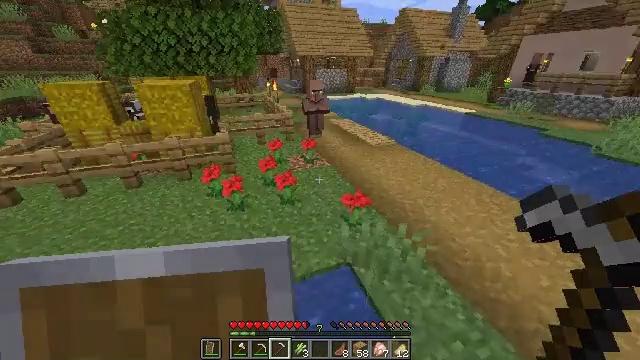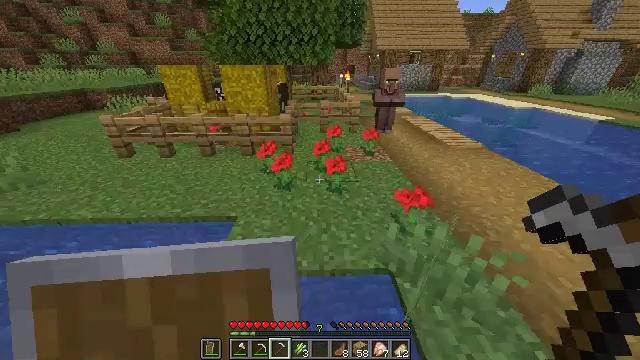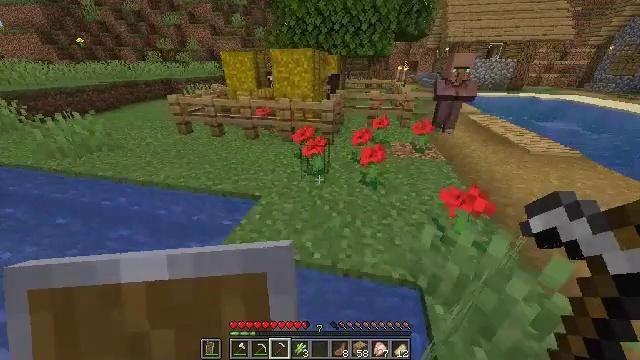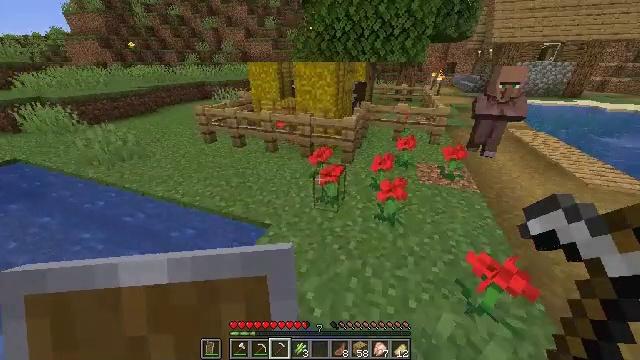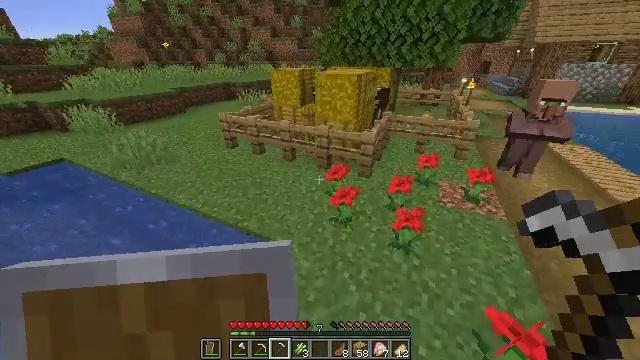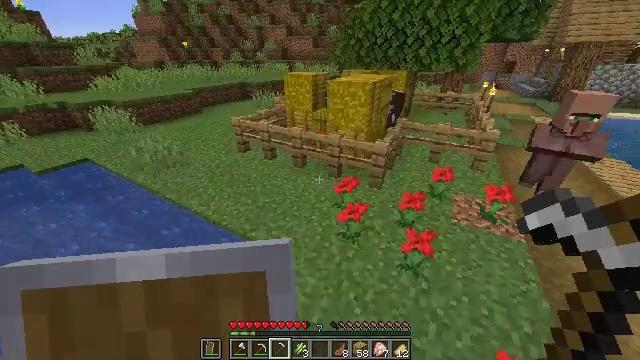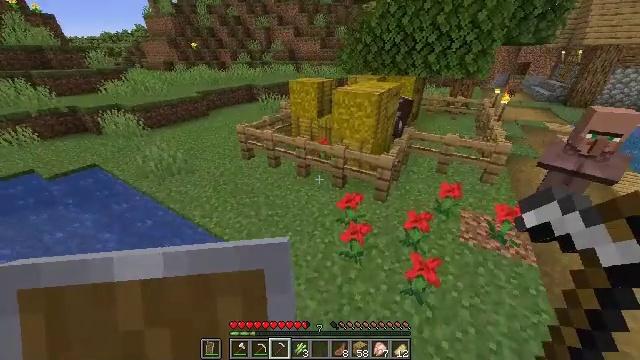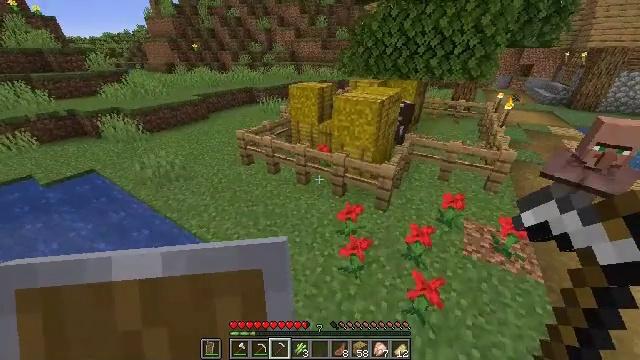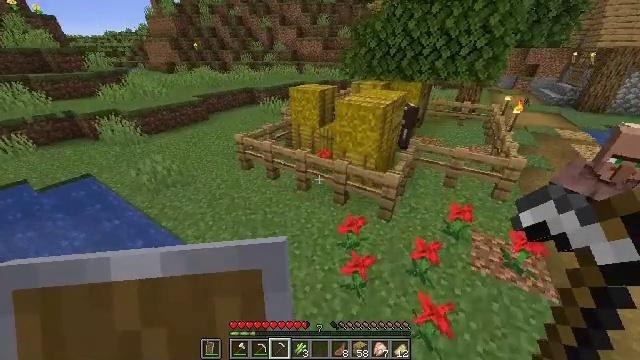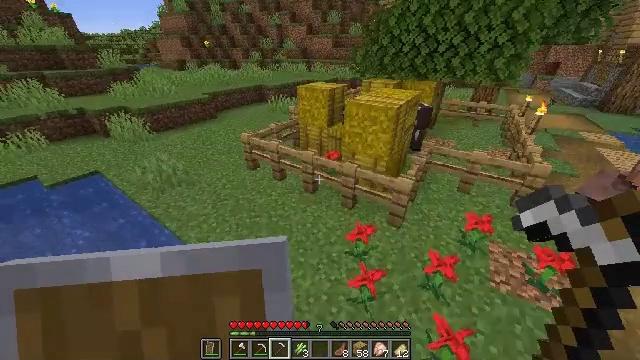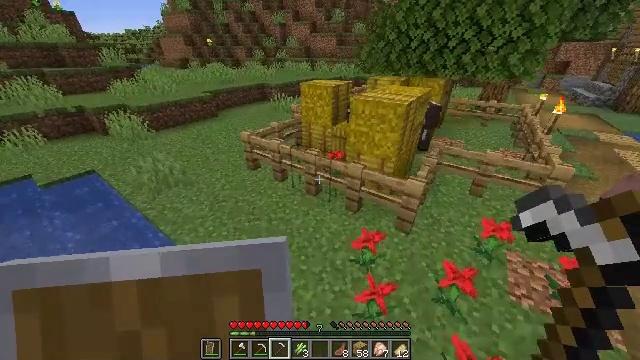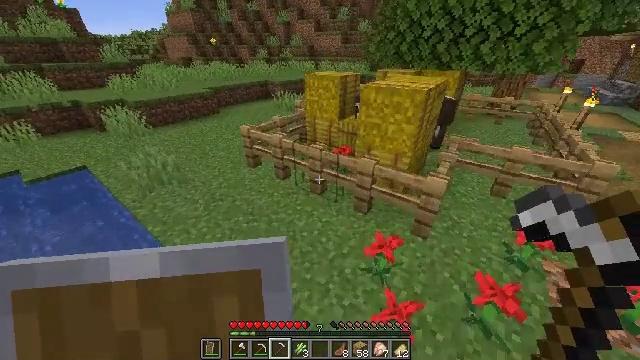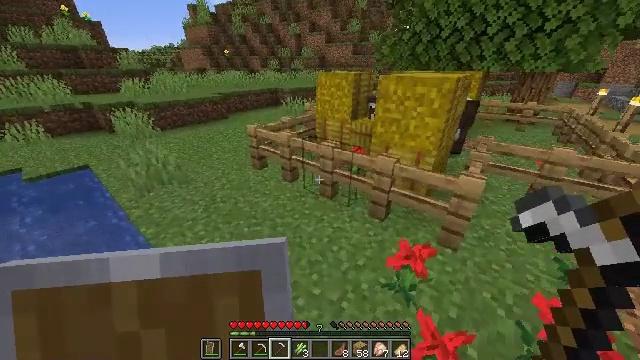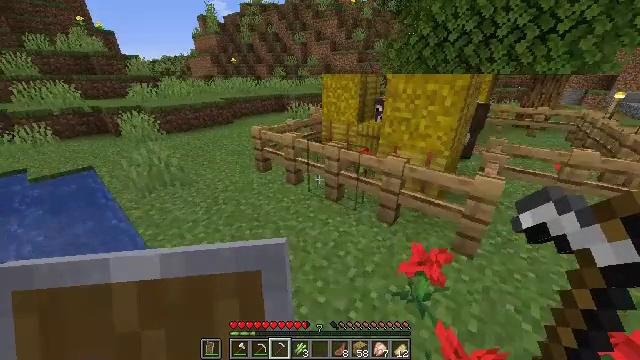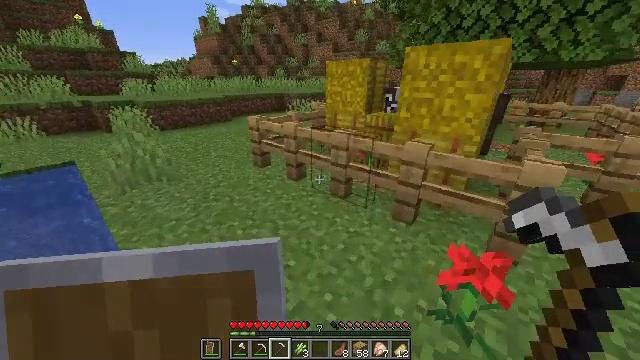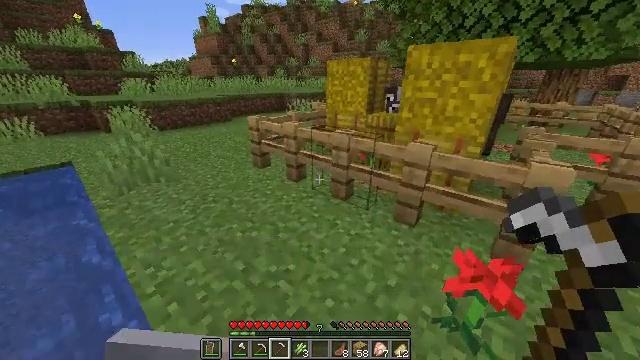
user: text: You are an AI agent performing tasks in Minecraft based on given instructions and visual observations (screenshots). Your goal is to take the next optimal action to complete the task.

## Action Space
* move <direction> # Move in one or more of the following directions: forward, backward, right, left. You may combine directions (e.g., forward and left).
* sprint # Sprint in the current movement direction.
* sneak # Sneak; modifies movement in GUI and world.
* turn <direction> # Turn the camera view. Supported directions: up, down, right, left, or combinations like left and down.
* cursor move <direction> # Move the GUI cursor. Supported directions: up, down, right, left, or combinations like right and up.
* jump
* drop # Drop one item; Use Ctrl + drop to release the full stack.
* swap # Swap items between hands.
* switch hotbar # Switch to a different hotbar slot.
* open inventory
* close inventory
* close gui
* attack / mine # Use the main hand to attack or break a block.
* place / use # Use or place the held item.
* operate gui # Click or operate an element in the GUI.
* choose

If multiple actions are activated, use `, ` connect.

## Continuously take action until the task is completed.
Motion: motion action
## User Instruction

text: Collect a hay block for crafting.
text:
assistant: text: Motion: move forward, sprint, turn left, jump
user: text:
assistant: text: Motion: move forward, sprint, turn left, jump
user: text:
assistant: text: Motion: move forward and move left, sprint, turn left, jump
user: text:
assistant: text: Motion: move forward and move left, sprint, turn left, jump
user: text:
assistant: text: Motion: move forward and move left, sprint, turn left, jump
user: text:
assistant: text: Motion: move forward and move left, sprint, turn left, jump
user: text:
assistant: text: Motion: move forward and move left, sprint, jump
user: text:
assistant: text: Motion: move forward and move left, sprint, jump
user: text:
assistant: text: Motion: move forward and move left, sprint, turn left, jump
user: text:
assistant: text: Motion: move forward and move left, sprint
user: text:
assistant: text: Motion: move forward and move left, sprint
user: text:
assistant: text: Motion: move forward and move left, turn left and up
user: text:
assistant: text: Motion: move forward and move left, turn left and up
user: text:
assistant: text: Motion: move forward, turn up
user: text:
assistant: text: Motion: move forward, use / place
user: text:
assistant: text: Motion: move forward, turn up, use / place
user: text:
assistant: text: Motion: move forward, turn right and up, use / place
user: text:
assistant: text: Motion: move forward, turn right and up, use / place
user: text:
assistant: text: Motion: move forward, turn right
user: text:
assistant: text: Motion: move forward
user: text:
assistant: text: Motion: move forward and move left, use / place
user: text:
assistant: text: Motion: move forward and move left, turn right, use / place
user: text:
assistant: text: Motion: move forward and move left, turn right and up, use / place
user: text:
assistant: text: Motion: move forward and move left, turn right and up, use / place
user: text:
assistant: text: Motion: move forward and move left, turn right and up
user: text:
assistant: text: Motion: move forward and move left, attack / mine
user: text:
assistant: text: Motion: move forward and move left, attack / mine
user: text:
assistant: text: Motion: move forward and move left, attack / mine
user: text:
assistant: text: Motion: move forward and move left, turn down, attack / mine
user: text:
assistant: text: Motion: move forward and move left, attack / mine